Aerial crown-view tile of a tropical tree (Barro Colorado Island, Panama), acquired 20241112:
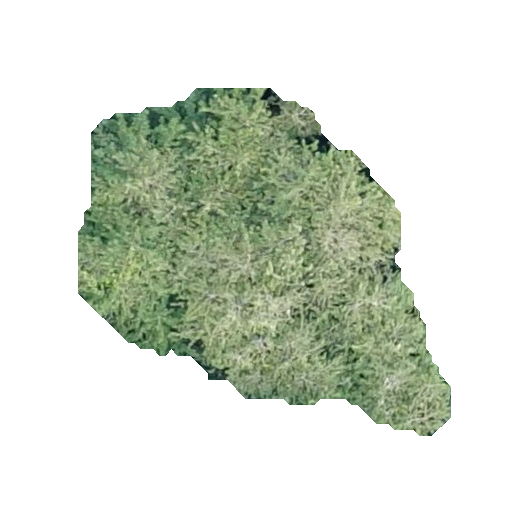
Species: Quararibea stenophylla
GBIF accepted scientific name: Quararibea stenophylla
Crown area: 133.159 m²